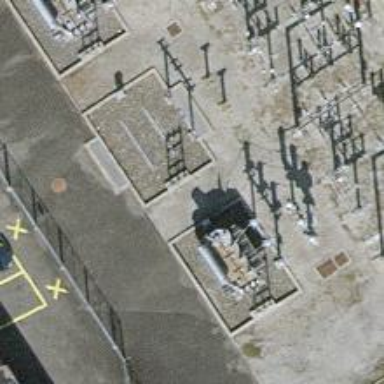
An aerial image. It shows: Transformer is shown.